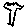
Label: tree